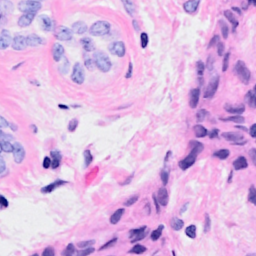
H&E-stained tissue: Breast